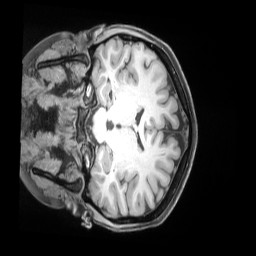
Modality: T1w
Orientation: coronal
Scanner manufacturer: siemens
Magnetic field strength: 3 T
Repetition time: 2.53 s
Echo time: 0.00169 s